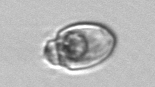
Label: Amphidinium